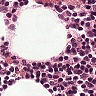
Metastatic tissue present: no